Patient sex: M
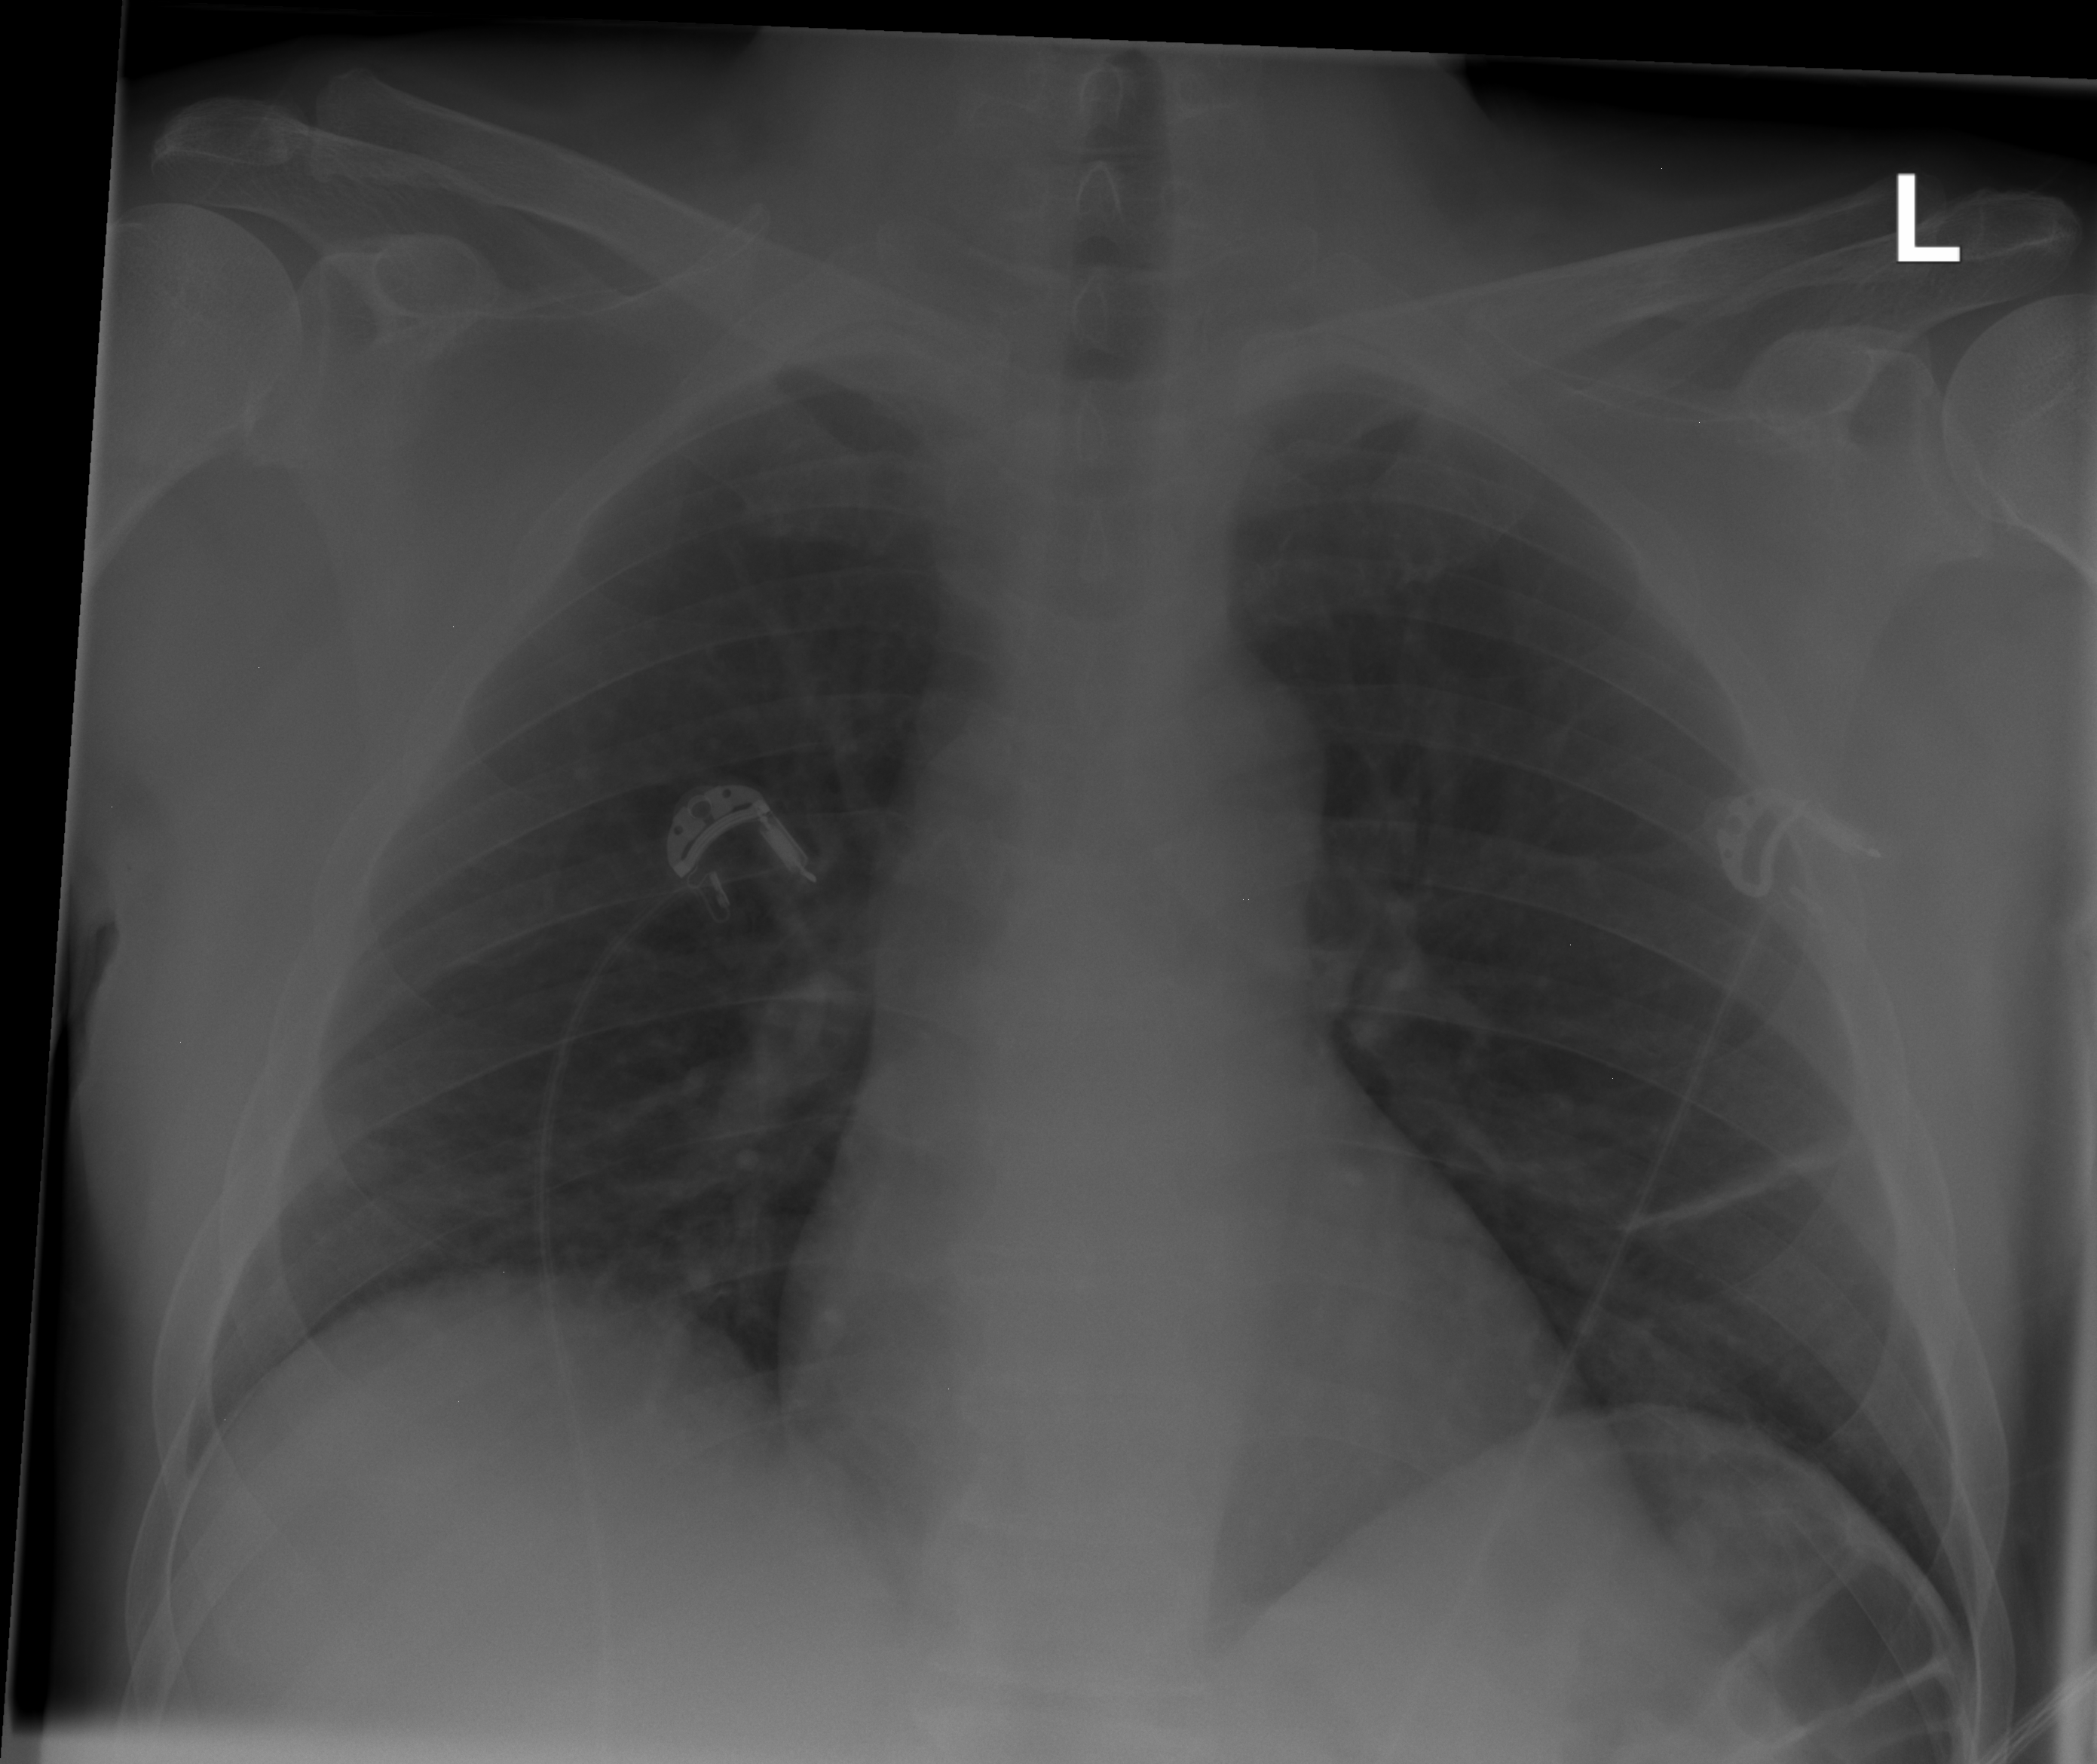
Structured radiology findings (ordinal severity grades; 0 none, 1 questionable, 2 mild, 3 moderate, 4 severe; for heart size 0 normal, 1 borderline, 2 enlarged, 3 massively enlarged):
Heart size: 0
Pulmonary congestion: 0
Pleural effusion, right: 0
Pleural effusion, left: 0
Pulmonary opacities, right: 0
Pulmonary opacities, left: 0
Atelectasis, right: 0
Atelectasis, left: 1